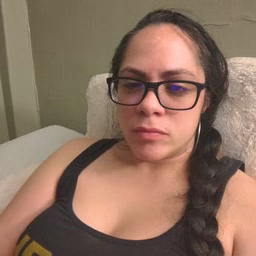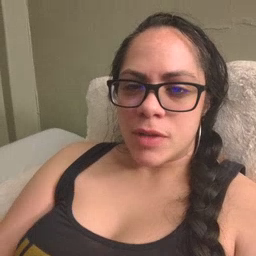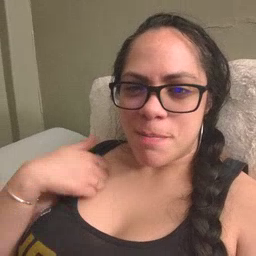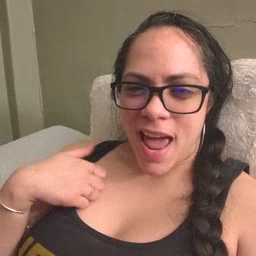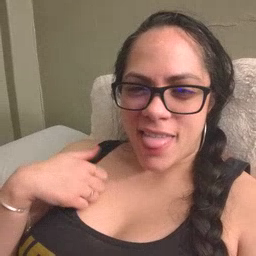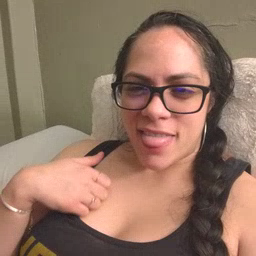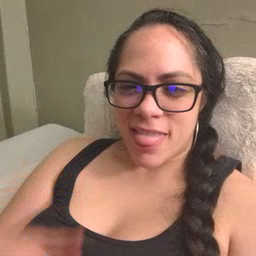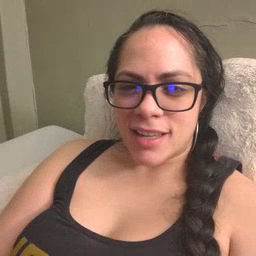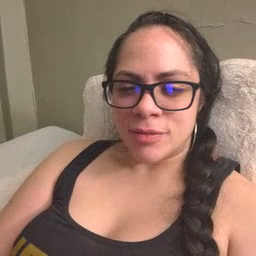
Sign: bath